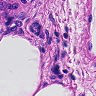
Metastatic tissue present: no